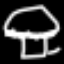
Label: mushroom